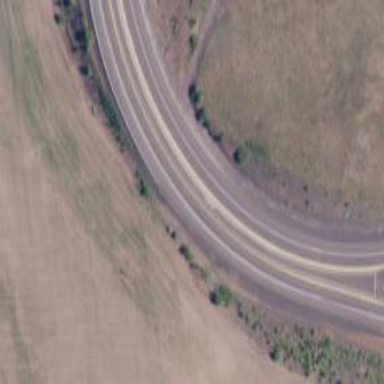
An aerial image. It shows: Trunk link highway.